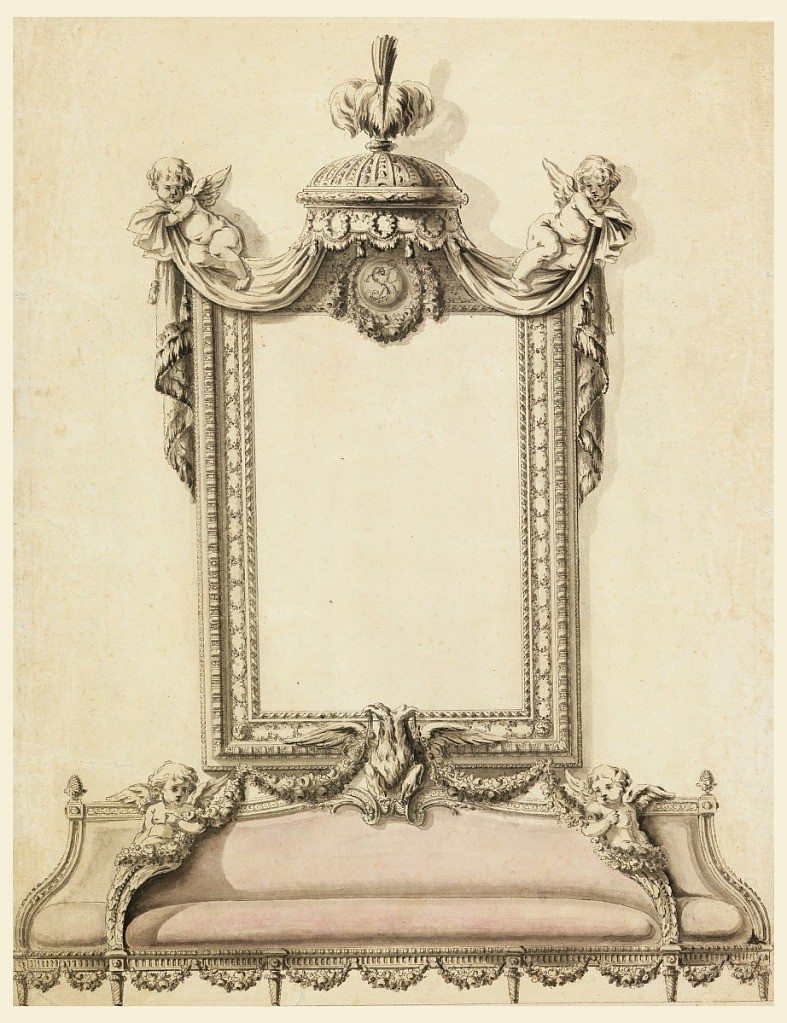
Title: Design for Sofa and Mirror, Portrait Room, Royal Palace; Warsaw, Poland
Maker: Jean Louis Prieur, French, 1732 - 1795
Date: ca. 1766
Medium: Pen and black ink, brush and gray wash, rose watercolor on cream laid paper
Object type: Drawing
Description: A sofa with two end seats separated by gaines from the central section; a double-headed spread eagle, top center, from which festoons hang toward the bottom of the mirror frame, topped by a canopy with feathers; above, curtains are held up by putti crouching at the corners; a circular medallion under the canopy contains the monogram SIR, referring to King Stanislas Augustus II of Poland (l732-1798).